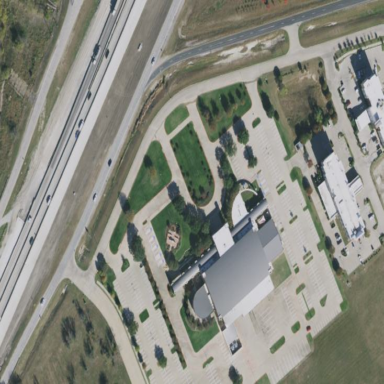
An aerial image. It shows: Community center that also functions as conference center.